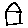
Label: house